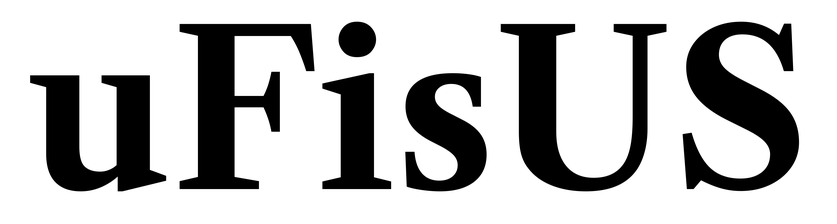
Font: LibreCaslonText_Bold